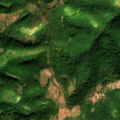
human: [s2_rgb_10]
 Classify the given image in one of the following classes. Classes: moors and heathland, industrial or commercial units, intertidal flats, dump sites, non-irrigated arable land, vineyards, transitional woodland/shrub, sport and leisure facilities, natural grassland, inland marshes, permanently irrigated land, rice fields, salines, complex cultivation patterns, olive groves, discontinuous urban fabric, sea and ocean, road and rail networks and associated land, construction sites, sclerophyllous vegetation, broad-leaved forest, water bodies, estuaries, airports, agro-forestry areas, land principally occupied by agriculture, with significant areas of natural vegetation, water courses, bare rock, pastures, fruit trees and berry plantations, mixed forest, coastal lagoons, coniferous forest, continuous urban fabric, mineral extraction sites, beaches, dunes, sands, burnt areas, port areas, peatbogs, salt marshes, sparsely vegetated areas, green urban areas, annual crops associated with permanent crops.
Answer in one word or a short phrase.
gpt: land principally occupied by agriculture, with significant areas of natural vegetation, broad-leaved forest, transitional woodland/shrub